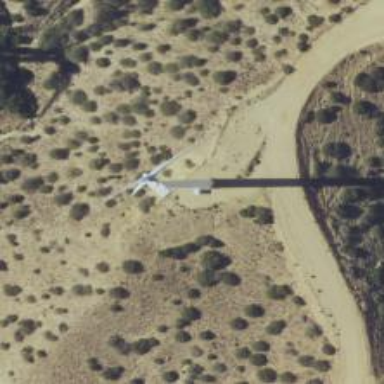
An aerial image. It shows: Wind generator powered by wind turbine.